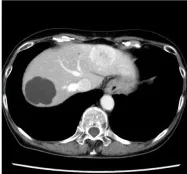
Changes in contrast-enhanced CT findings in responders during treatment. After treatment with atezolizumab plus bevacizumab in cases 1.
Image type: radiology (ct)